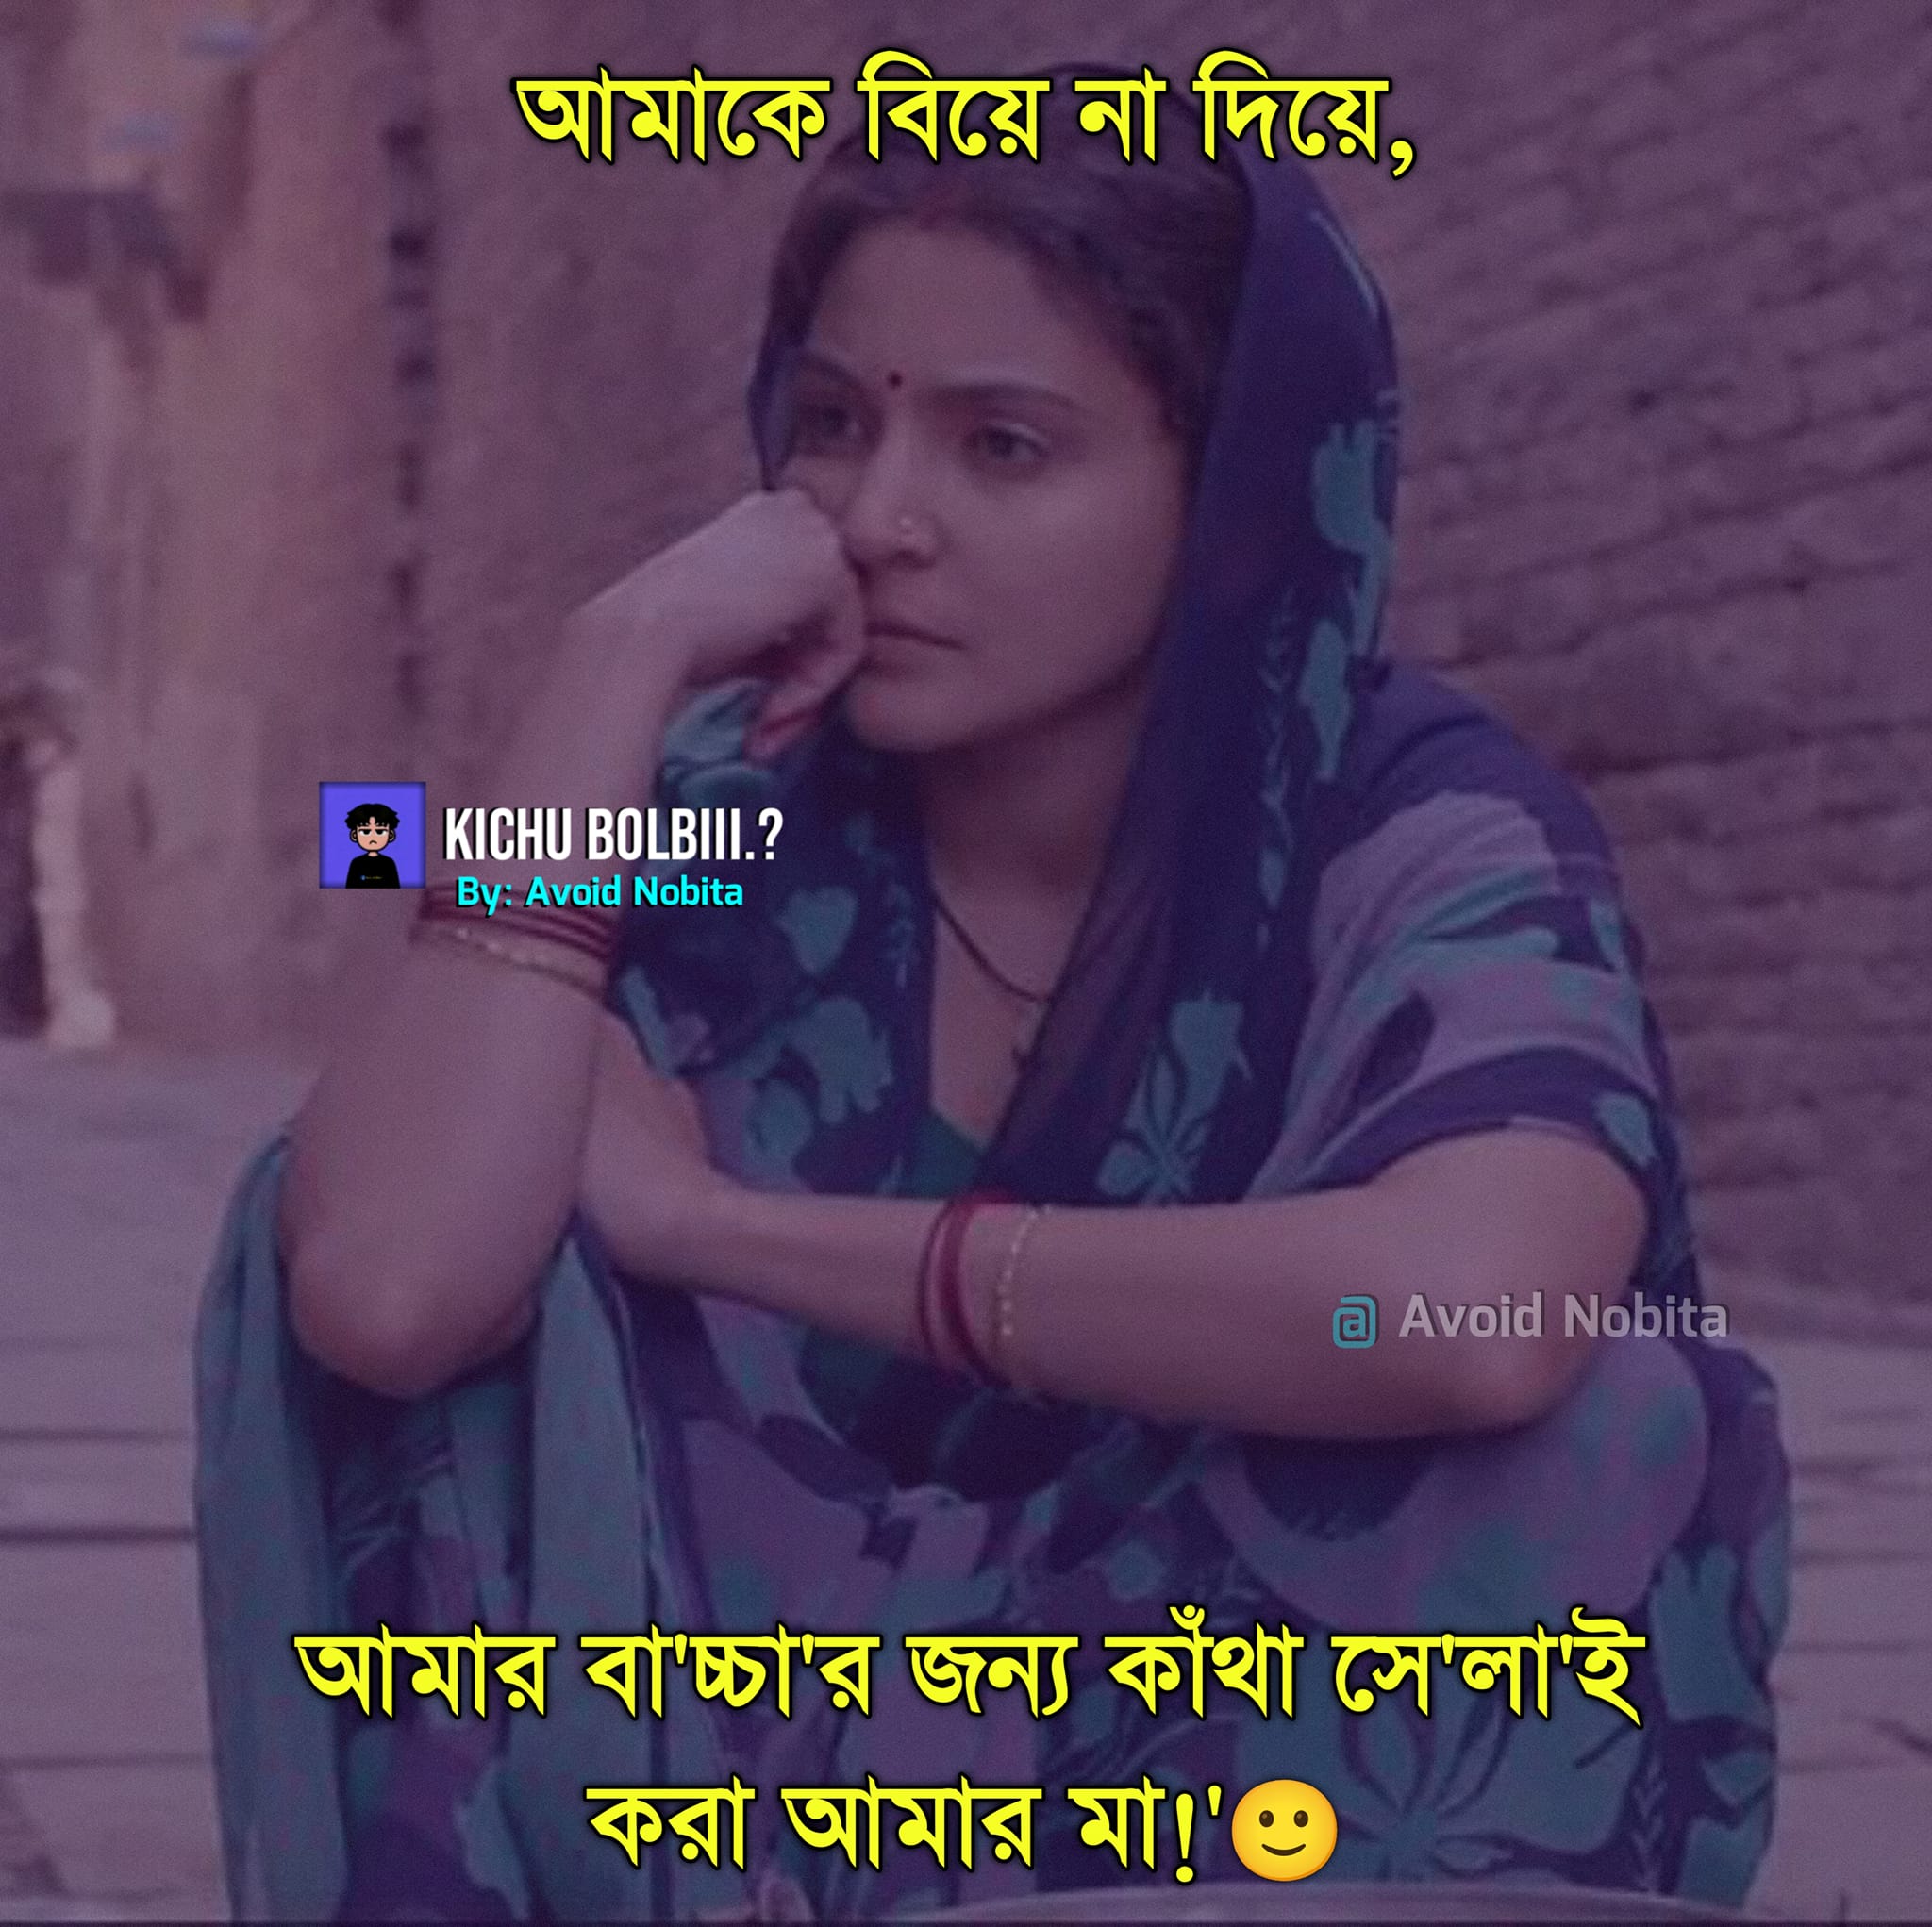
Text: আমাকে বিয়ে না দিয়ে আমার বাচ্চার জন্য কাঁথা সেলাই করা আমার মা
Label: Non Hate